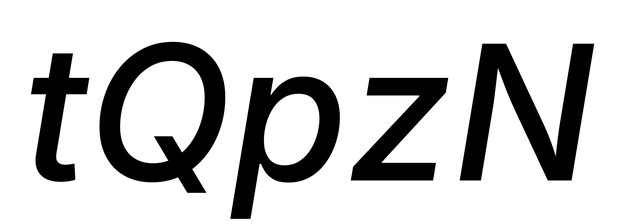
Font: Inter-Italic_Medium_Italic